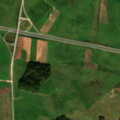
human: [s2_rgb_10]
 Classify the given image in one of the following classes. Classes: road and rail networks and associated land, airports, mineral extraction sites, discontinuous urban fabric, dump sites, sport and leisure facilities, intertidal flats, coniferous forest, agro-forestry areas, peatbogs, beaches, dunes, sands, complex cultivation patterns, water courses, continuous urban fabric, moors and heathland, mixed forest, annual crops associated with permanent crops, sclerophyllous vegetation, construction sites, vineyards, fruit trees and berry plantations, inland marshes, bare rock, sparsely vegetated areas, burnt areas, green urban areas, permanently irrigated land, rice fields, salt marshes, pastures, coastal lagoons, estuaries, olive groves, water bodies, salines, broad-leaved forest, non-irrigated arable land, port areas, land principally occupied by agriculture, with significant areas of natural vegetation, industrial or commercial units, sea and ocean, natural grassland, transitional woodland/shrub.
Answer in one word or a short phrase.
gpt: non-irrigated arable land, pastures